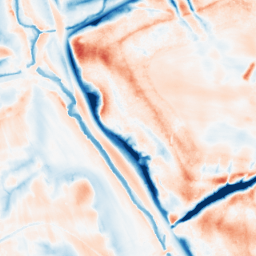
Category: trend_removal
Decomposition family: local_polynomial
Decomposition parameters: window_size: 31
degree: 1
Upsampling method: bilinear
Upsampling parameters: scale: 8
Upsampling scale: 8